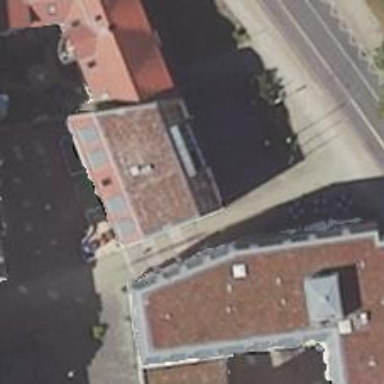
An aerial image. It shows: Pub.